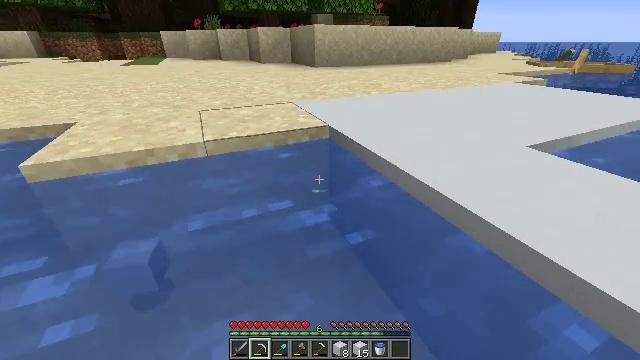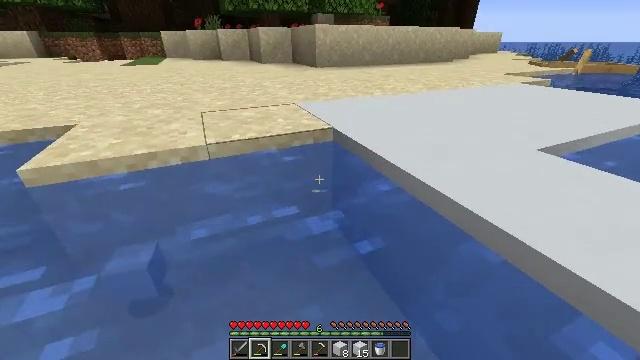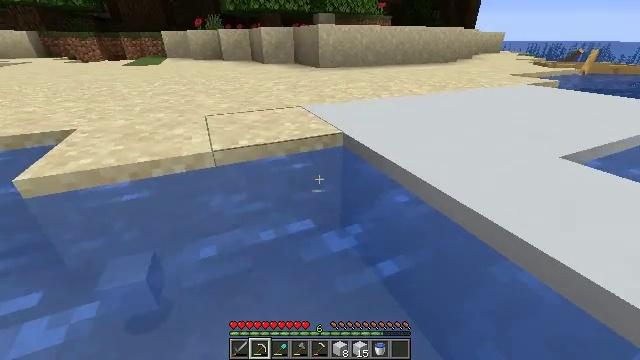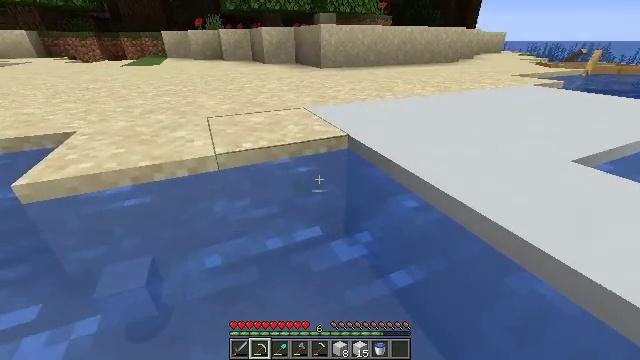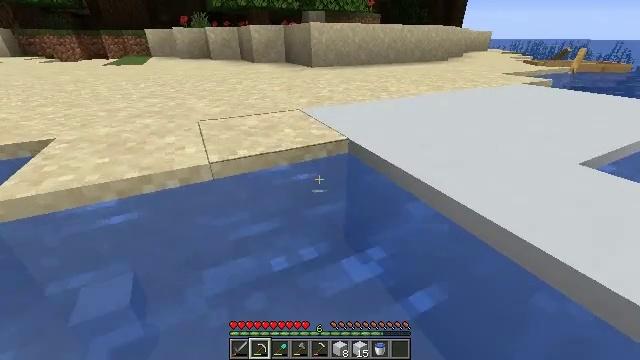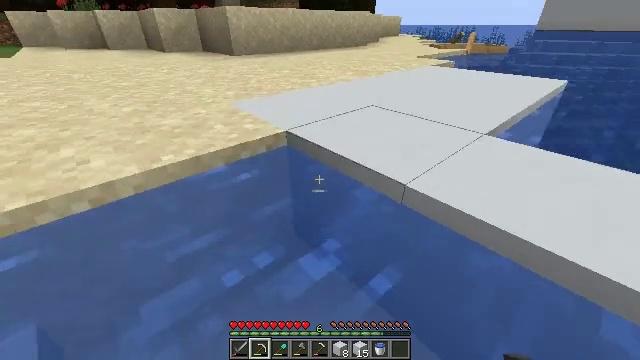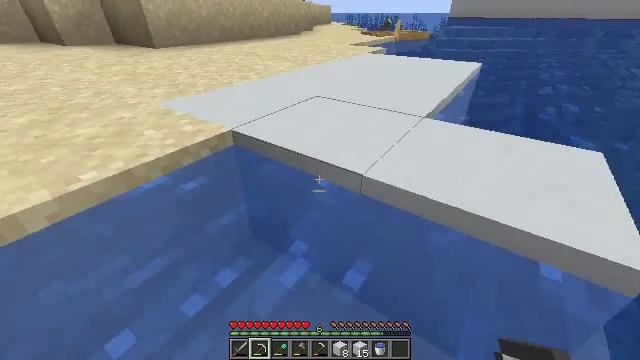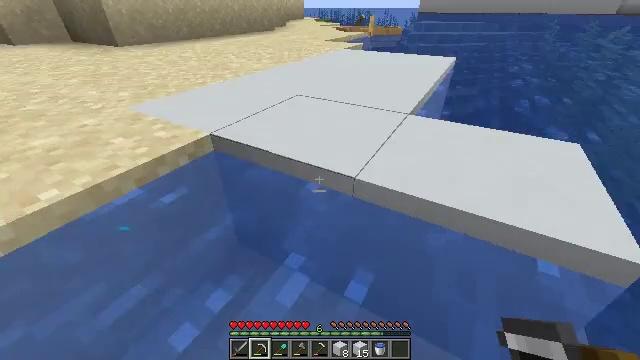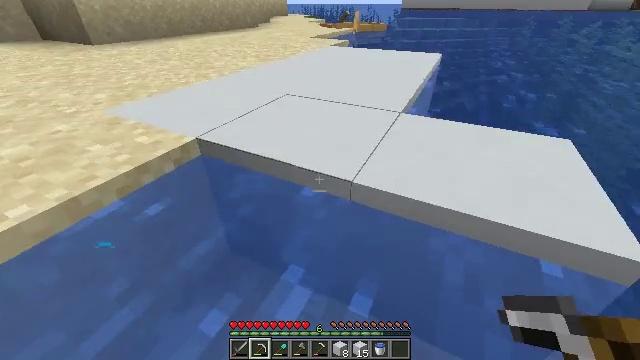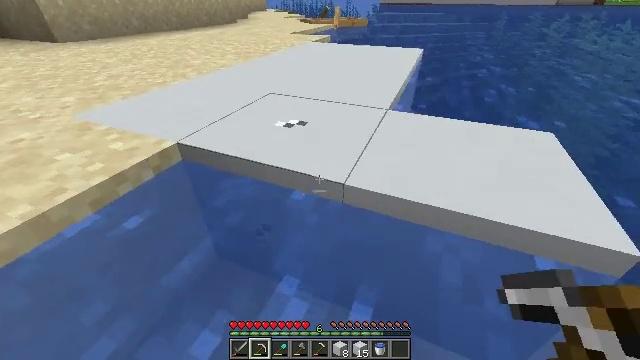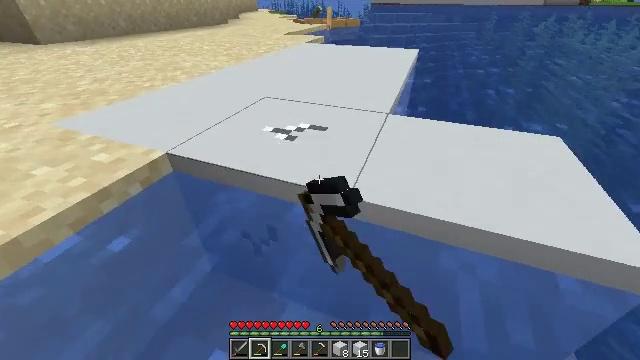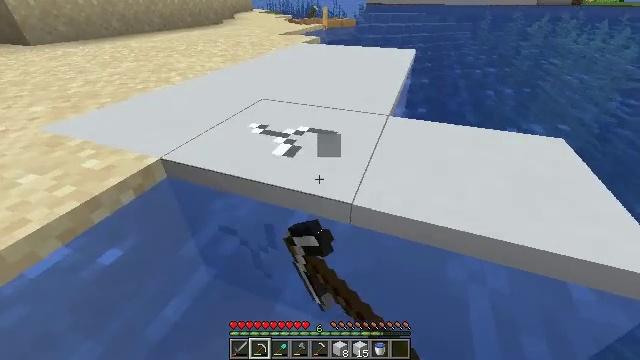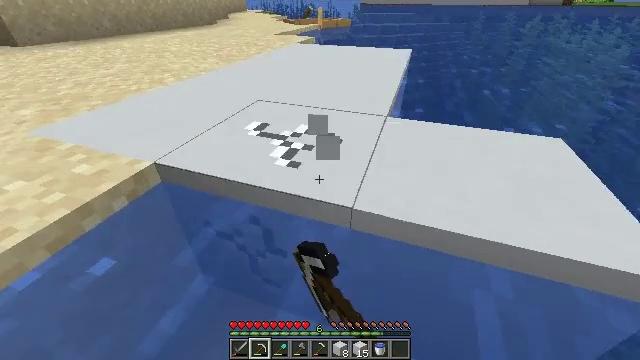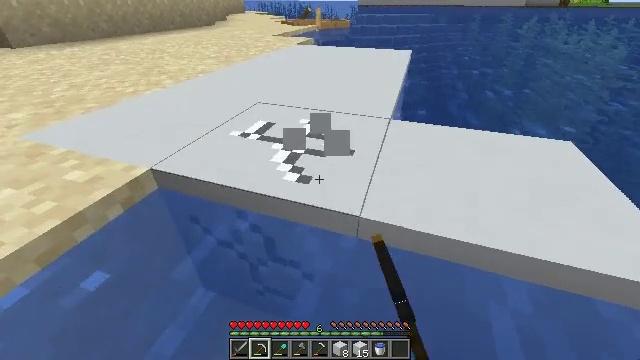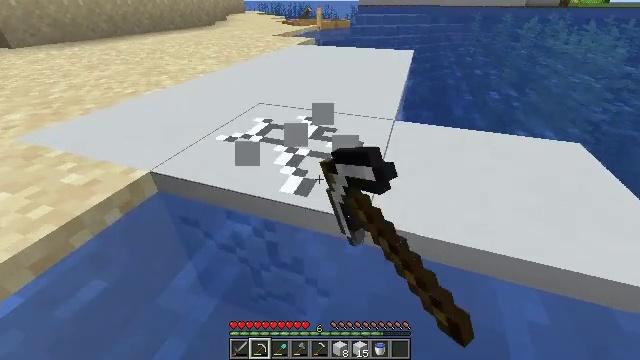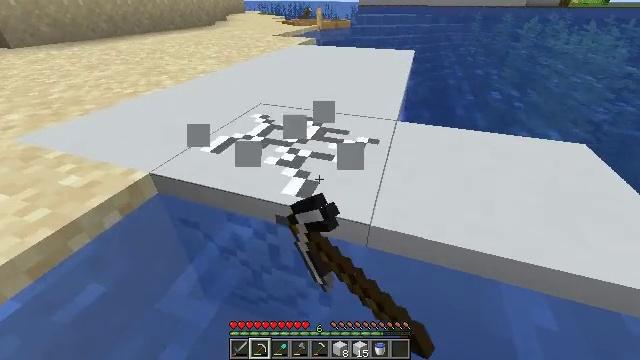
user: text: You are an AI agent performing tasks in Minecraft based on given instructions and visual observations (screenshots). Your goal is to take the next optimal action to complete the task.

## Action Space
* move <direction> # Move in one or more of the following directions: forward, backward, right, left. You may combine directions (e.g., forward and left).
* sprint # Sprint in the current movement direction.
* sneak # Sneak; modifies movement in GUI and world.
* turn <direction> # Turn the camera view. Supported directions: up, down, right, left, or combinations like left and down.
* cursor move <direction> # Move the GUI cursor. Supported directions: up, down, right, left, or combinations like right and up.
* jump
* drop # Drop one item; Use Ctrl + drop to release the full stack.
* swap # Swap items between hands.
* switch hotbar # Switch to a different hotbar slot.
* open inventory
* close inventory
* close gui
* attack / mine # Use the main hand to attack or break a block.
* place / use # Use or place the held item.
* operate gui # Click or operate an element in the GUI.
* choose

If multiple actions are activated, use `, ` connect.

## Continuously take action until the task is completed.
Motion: motion action
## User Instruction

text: Break the white concrete to gather it.
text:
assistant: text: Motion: move forward and move left
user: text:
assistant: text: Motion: move forward and move left
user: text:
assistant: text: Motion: move forward and move left
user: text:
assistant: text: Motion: move forward, turn right
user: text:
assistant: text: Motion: move forward, turn right and down
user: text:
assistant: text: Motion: move forward, turn right and down
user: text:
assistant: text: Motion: move forward, turn right
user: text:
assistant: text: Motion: move forward, turn right
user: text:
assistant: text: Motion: move forward, turn right, attack / mine
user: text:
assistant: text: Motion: move forward, turn right, attack / mine
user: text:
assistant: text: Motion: attack / mine
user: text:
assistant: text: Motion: turn right, attack / mine
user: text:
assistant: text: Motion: attack / mine
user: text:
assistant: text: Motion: attack / mine
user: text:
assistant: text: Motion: attack / mine
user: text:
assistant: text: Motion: turn right, attack / mine
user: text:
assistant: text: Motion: turn right, attack / mine
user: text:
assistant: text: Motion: turn right, attack / mine
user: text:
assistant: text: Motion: attack / mine
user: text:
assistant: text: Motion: attack / mine
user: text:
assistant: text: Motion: attack / mine
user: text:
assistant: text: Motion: turn right, attack / mine
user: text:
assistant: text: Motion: attack / mine
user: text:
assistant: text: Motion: attack / mine
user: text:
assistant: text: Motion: attack / mine
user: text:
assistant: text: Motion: turn left
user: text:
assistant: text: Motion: turn left
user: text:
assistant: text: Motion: turn left and up
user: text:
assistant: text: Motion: turn left and up
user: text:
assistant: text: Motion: no_op